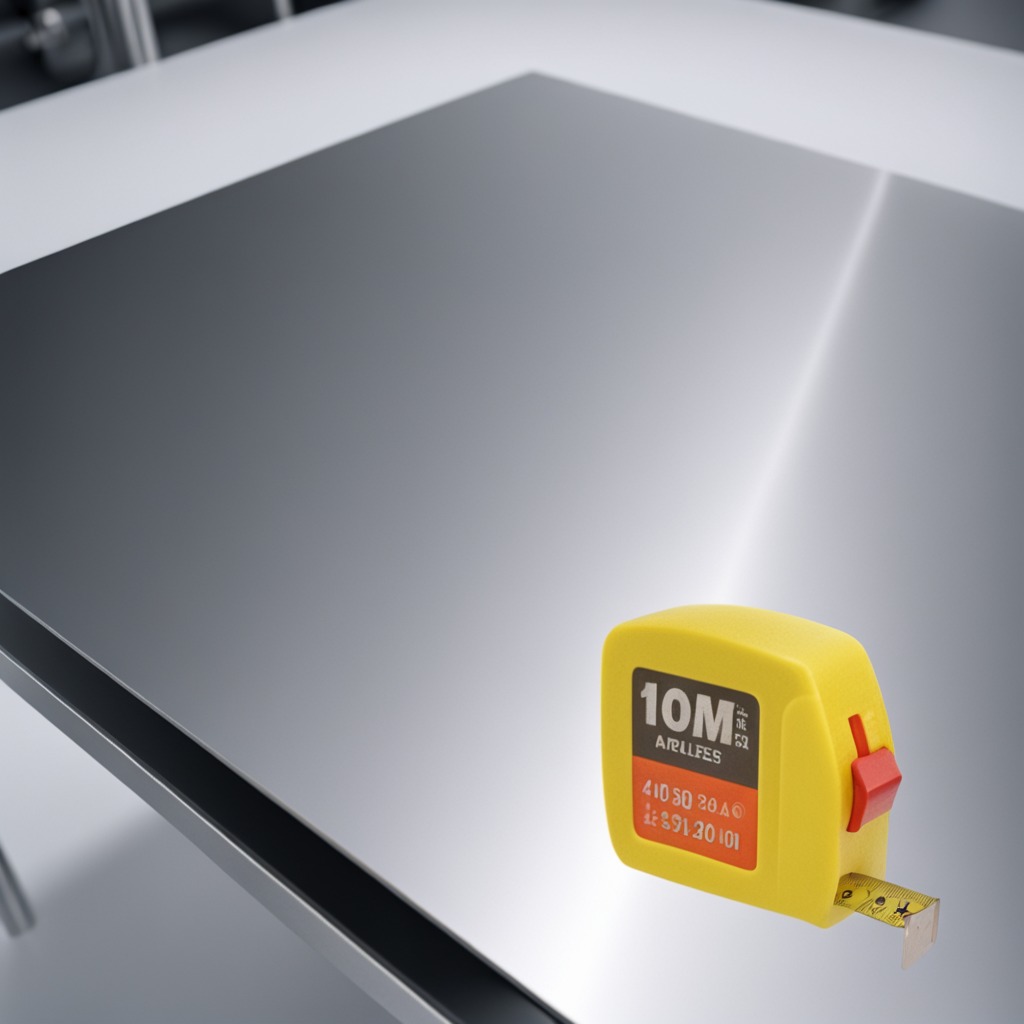
A measuring tape is lying on the stainless steel table.